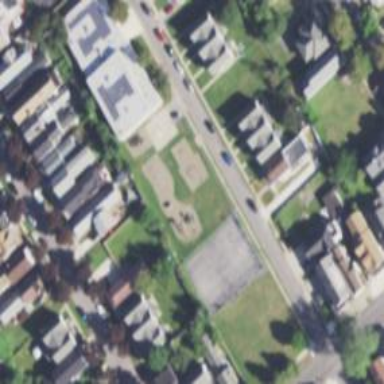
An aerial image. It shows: Playground area for leisure land.